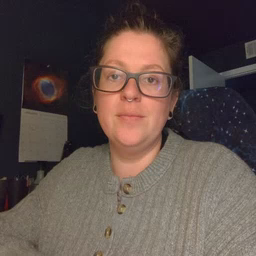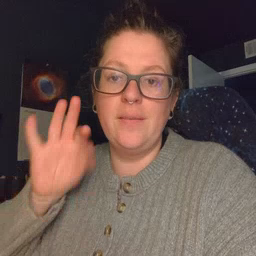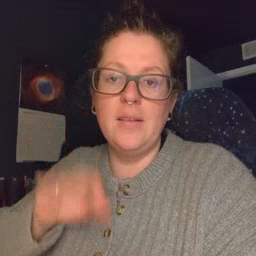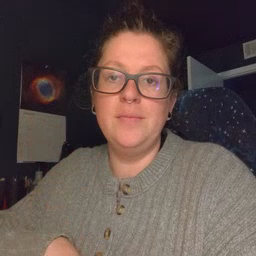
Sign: find